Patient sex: F
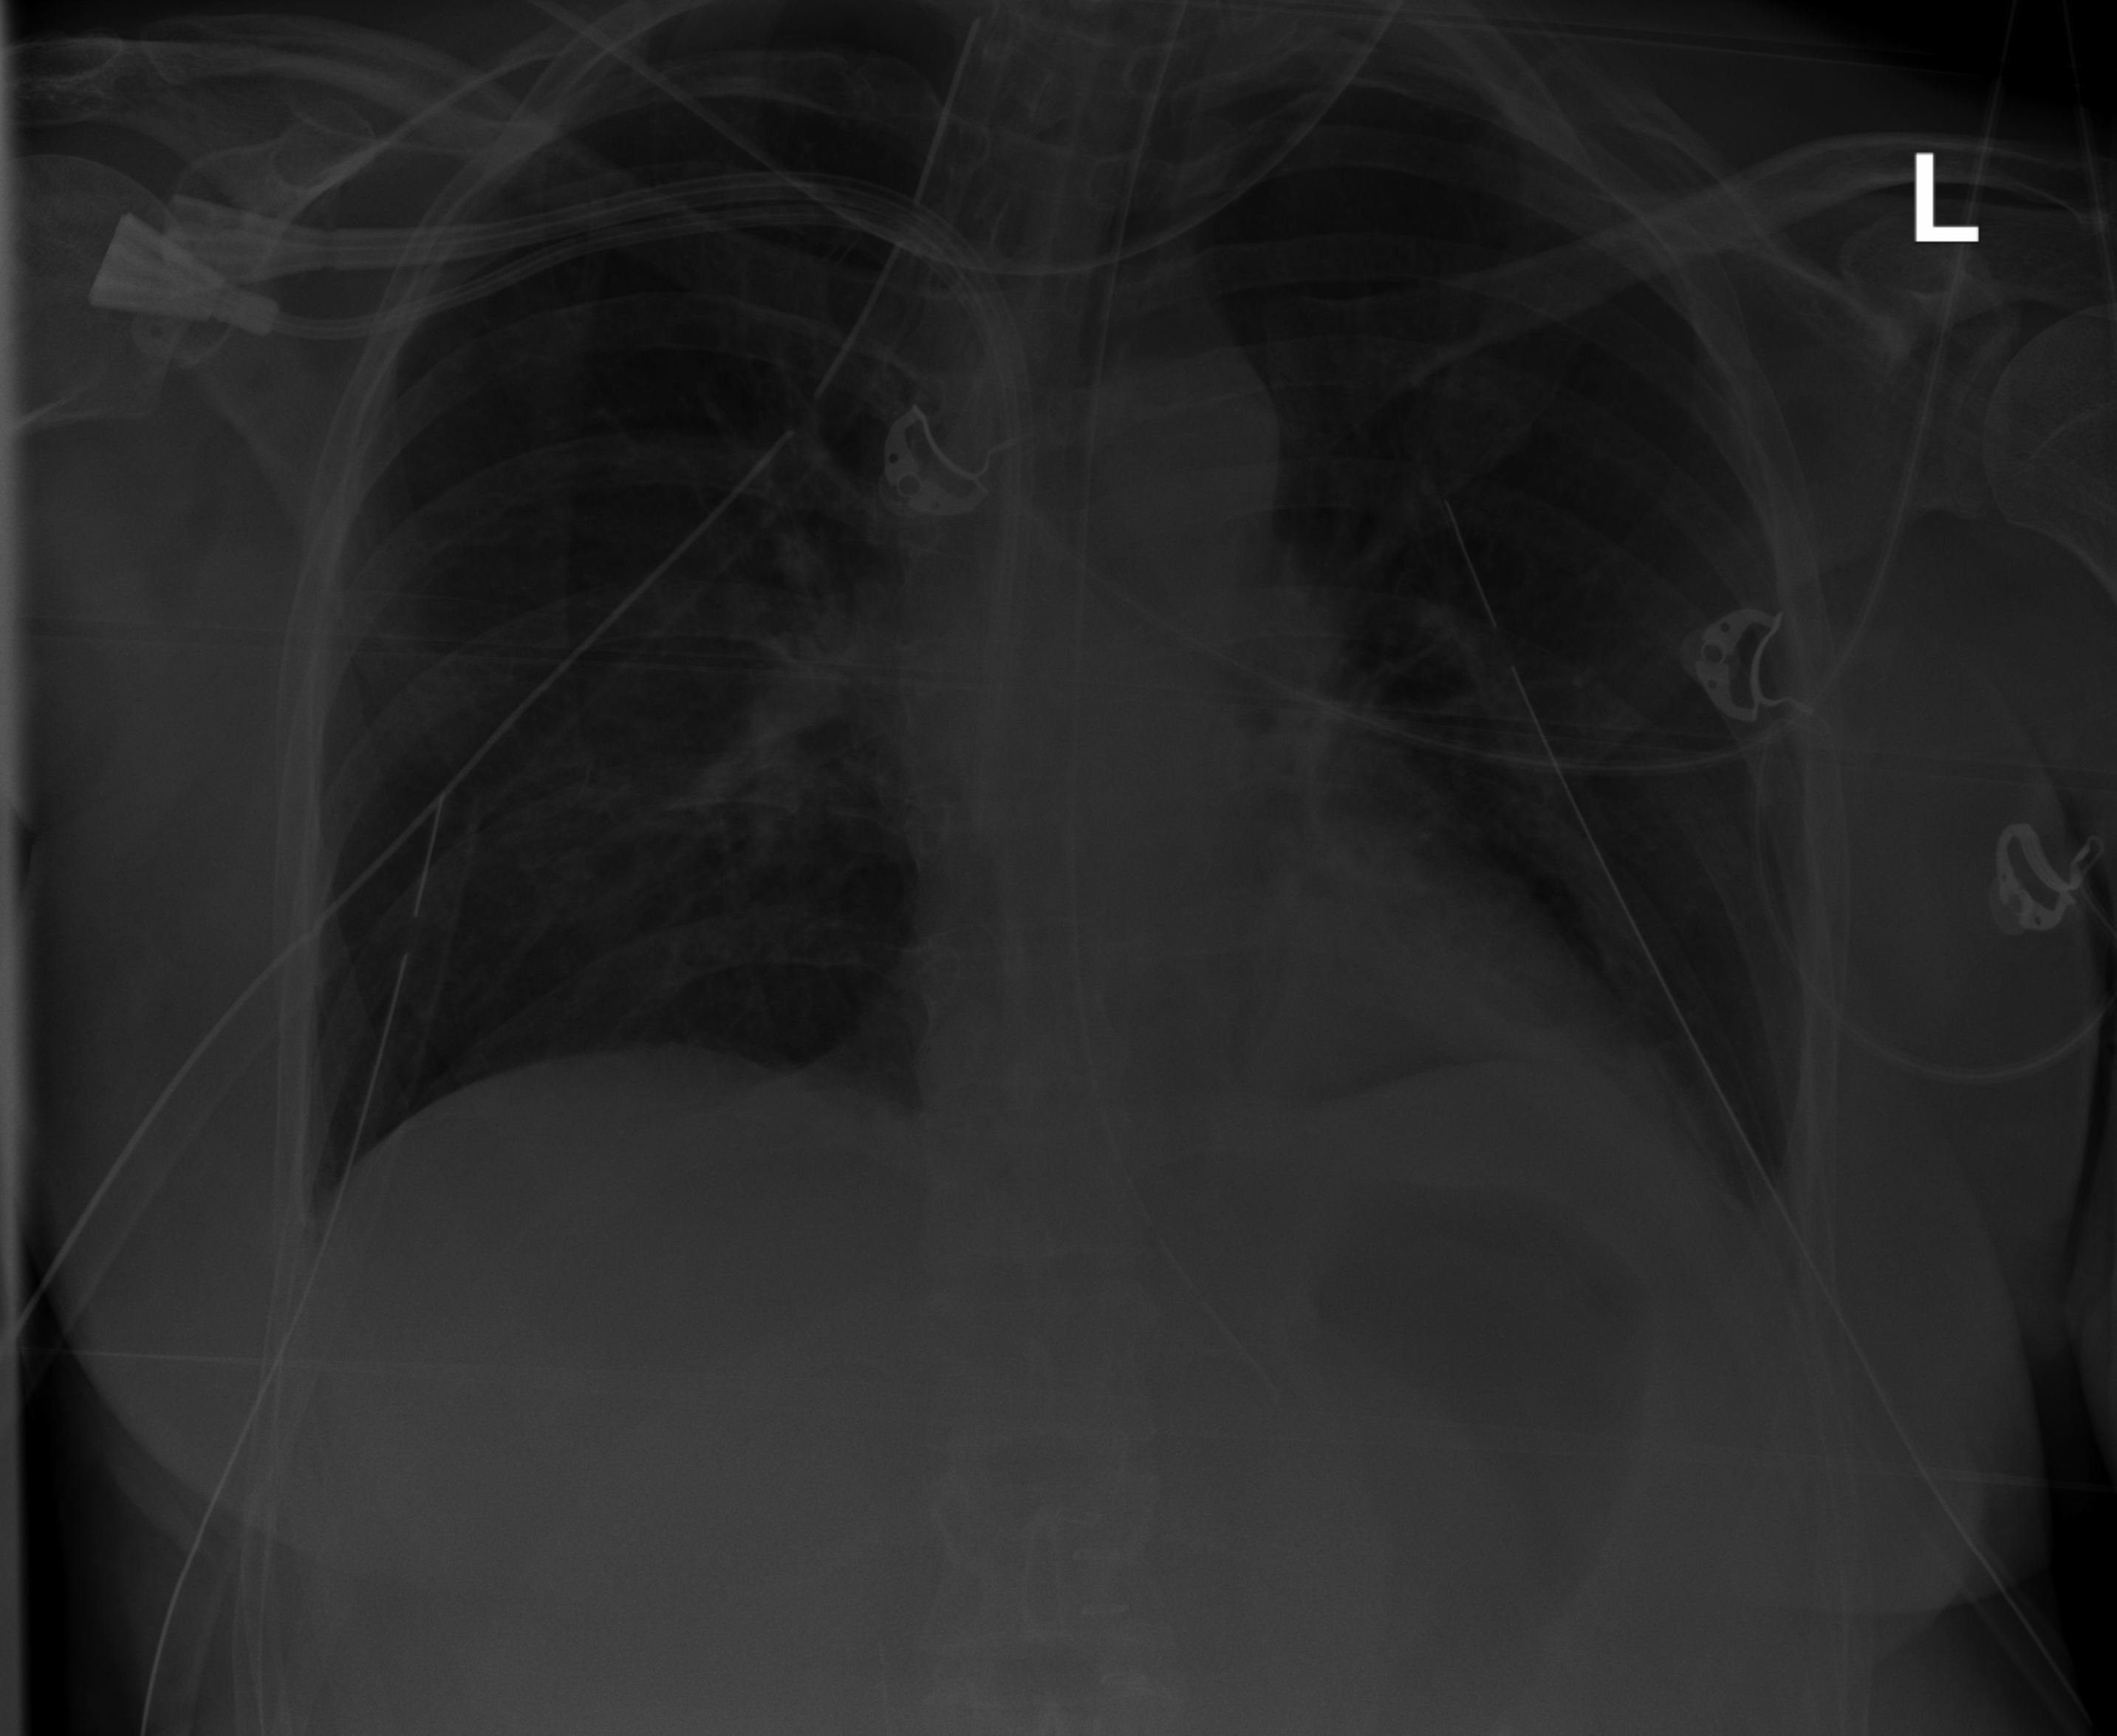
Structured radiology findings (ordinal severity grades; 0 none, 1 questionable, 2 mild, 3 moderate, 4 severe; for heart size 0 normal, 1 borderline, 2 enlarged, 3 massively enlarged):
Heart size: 0
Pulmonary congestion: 0
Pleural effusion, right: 0
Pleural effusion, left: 2
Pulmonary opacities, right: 0
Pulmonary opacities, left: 2
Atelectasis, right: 1
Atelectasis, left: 2